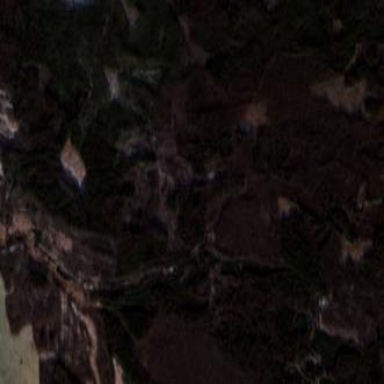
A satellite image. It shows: Logging area.